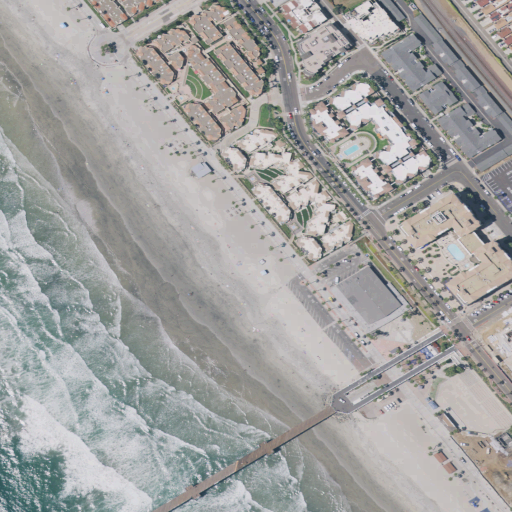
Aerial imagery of beach in California named Oceanside City Beach containing medium intensity development, open water, high intensity development, low intensity development, open development, and herbaceous wetlands